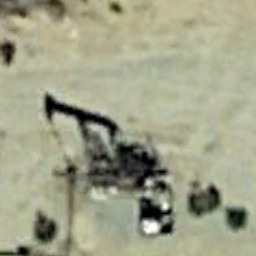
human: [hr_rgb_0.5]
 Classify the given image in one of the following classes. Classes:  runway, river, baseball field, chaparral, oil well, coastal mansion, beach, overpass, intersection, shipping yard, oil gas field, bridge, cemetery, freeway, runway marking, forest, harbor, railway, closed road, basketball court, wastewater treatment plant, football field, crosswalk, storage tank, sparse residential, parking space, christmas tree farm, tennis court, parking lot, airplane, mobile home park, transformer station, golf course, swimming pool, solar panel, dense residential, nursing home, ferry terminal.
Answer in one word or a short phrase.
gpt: oil well